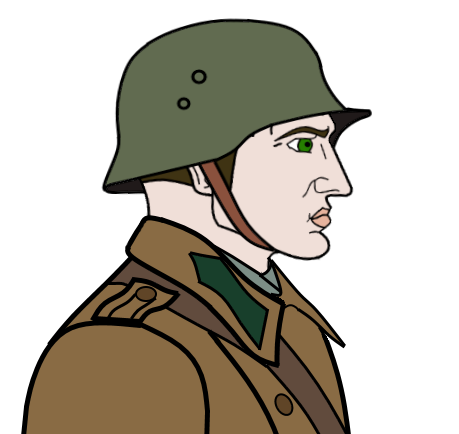
Label: 4_Yes_Chad